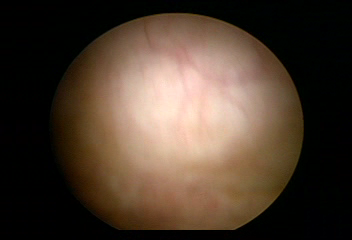
Modality: WLC
Class: Normal mucosa
Bladder cancer association: No